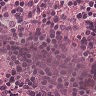
Metastatic tissue present: no